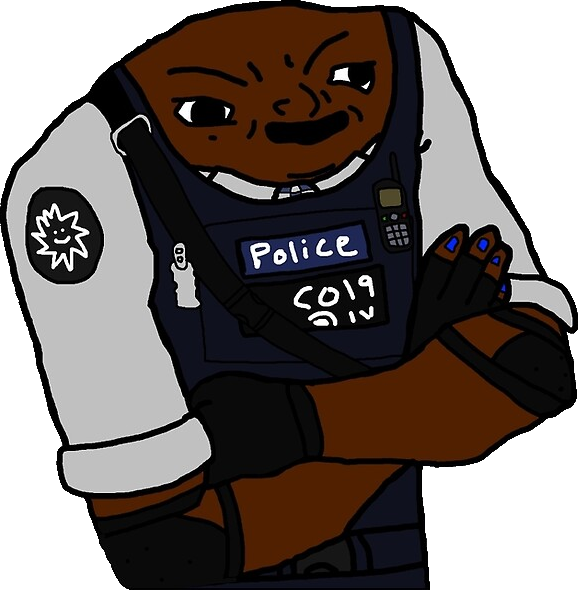
Label: 5_Brainlet